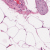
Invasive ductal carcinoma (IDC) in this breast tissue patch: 0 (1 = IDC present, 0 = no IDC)